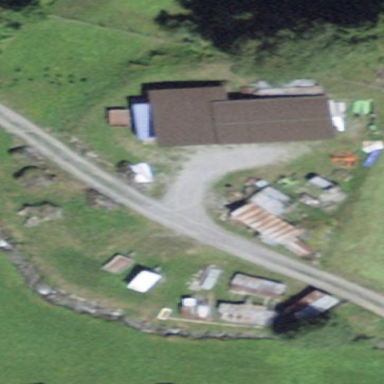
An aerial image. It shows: Farmyard area.